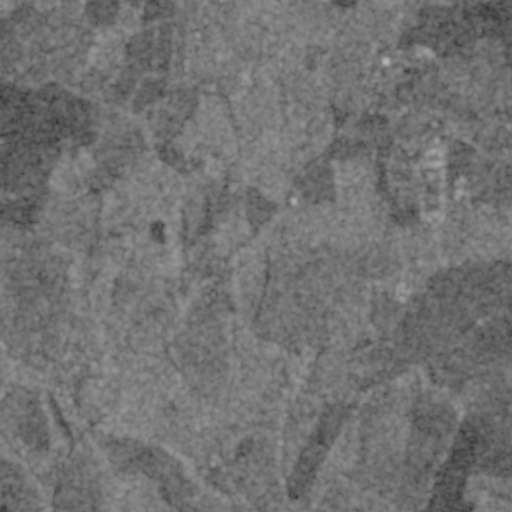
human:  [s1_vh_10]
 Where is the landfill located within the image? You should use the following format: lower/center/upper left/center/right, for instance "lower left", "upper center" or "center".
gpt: The landfill is located in the upper right of the image.
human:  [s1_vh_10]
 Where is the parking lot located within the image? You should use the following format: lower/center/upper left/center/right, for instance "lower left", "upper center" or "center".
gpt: The parking lot is located in the center of the image.
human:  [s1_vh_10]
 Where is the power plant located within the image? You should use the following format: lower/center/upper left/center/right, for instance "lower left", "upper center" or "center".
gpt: There is no power plant in the image.

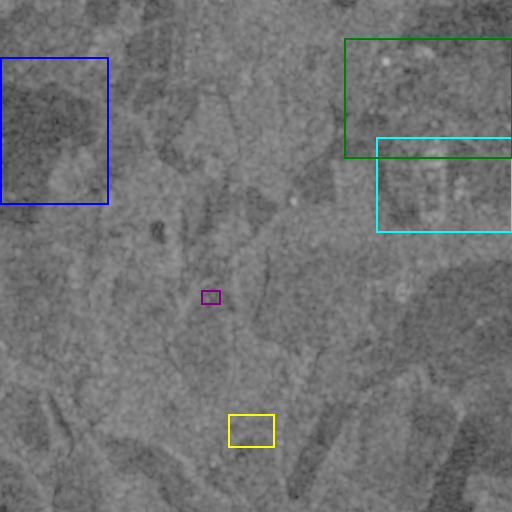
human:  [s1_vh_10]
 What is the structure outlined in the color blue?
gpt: The structure outlined in blue is a crop field.
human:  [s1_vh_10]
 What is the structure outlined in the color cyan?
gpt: The structure outlined in cyan is a landfill.
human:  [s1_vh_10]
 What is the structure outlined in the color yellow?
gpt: The structure outlined in yellow is a park.
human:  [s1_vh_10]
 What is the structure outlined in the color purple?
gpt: The structure outlined in purple is a parking lot.
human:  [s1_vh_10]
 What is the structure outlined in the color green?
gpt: The structure outlined in green is a quarry.
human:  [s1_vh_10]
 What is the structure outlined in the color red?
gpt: There is no red outline.